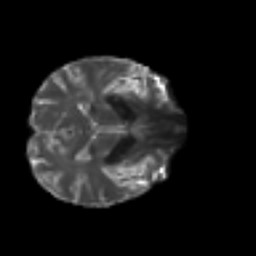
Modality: T2w
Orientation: axial
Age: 47
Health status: ill
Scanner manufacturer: philips
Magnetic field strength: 3 T
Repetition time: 9 s
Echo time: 0.127 s